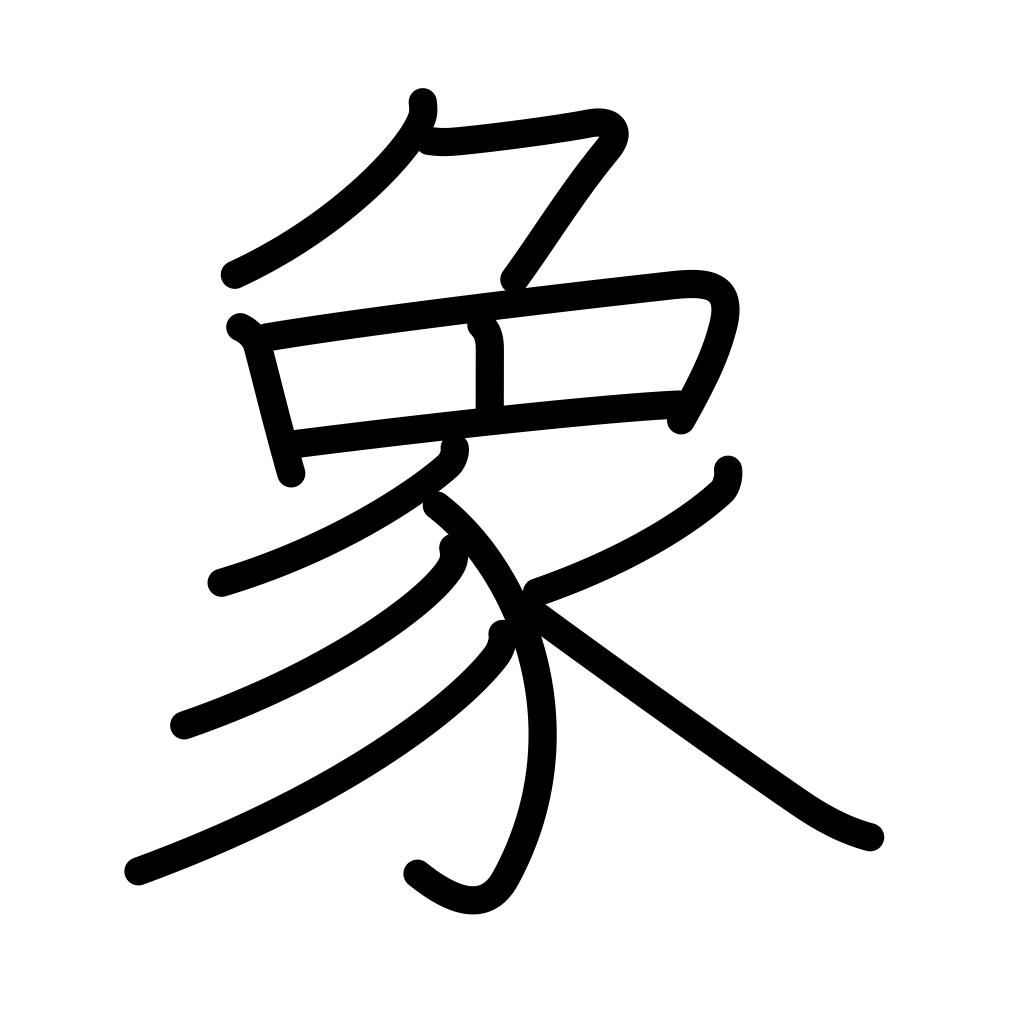
Meaning: elephant, pattern after, imitate, image, shape